Interaction volume radius: 10 \u00c5
Interaction volume height: 20 \u00c5
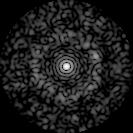
Disorder parameter: 0.8458